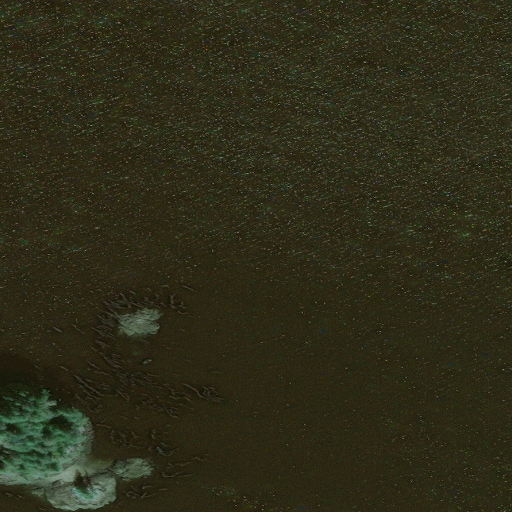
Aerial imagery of island in Alaska named The Sentinels containing only unknown